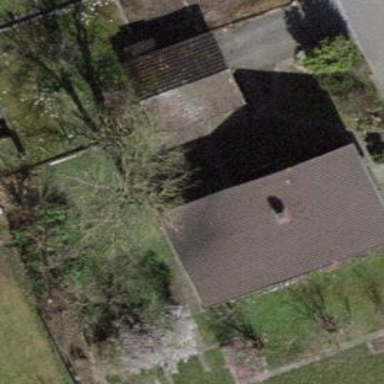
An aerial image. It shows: Building with tiled roof.